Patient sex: M
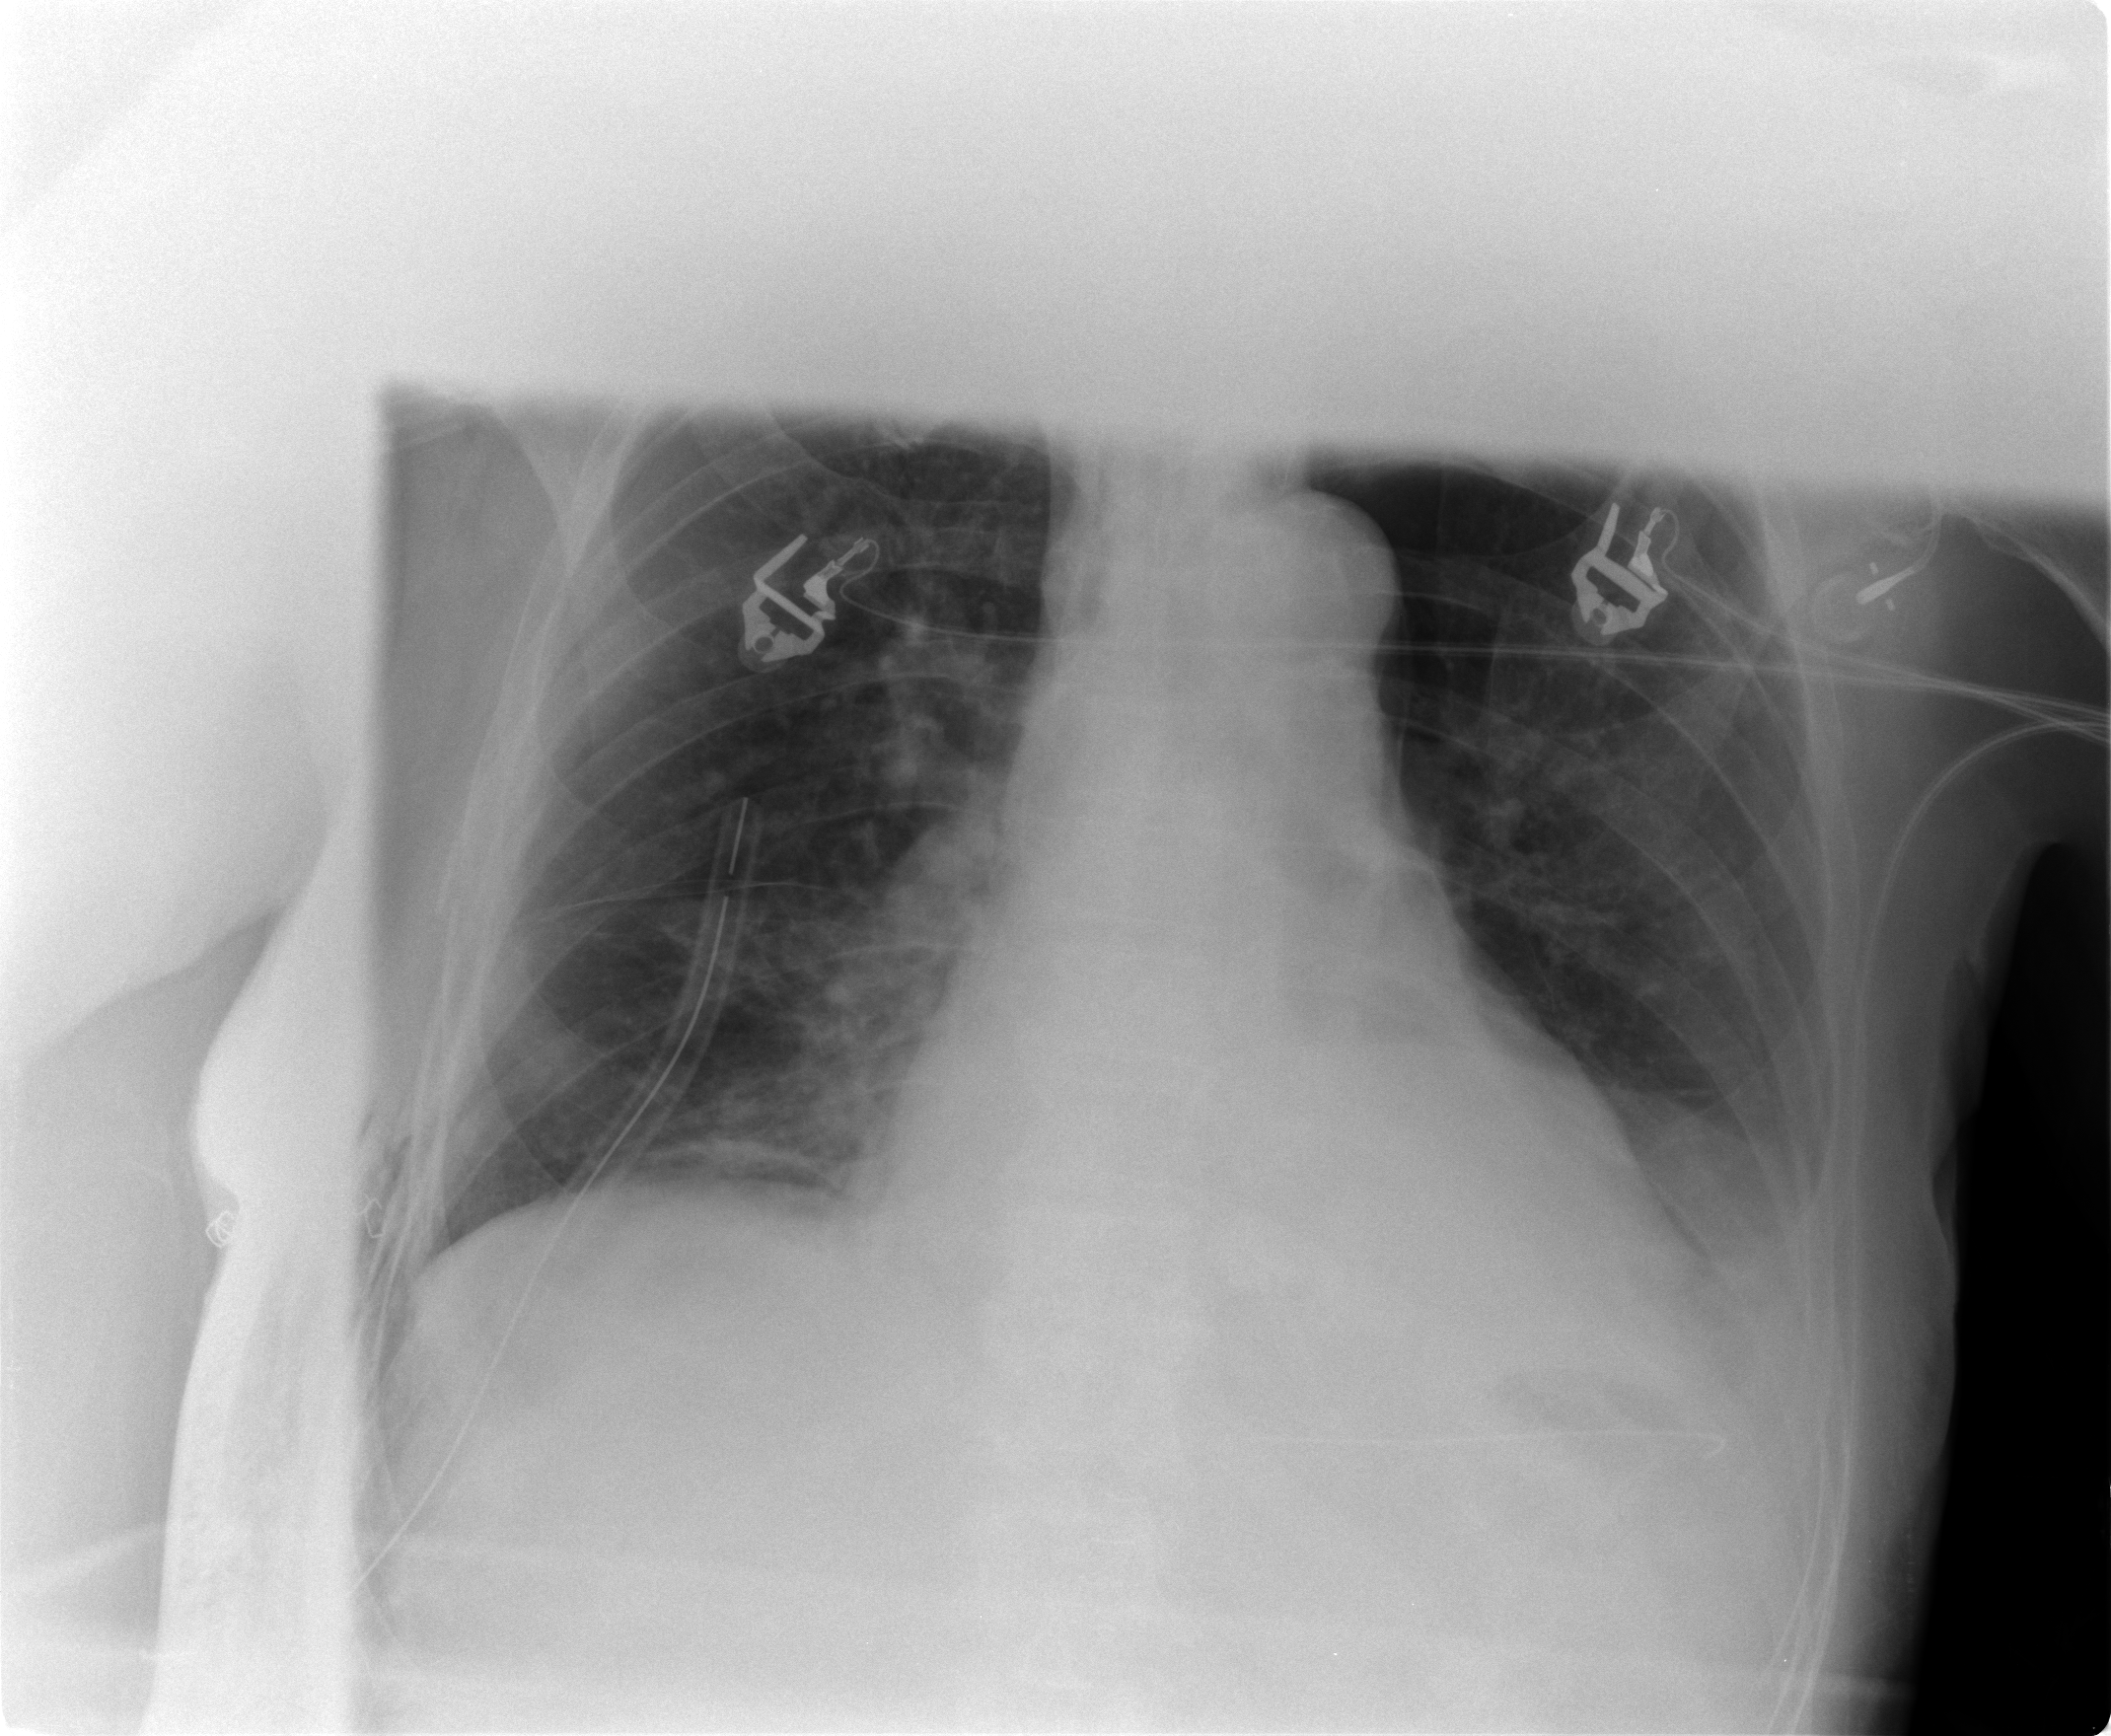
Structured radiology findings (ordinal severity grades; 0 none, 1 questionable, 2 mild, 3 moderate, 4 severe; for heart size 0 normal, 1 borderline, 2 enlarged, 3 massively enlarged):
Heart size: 0
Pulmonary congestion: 0
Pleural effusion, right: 0
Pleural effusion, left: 2
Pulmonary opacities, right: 0
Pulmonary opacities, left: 1
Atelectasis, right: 2
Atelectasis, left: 2